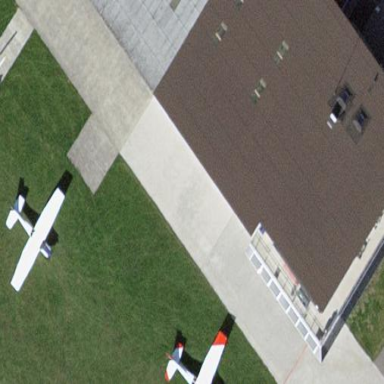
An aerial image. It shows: Hangar building.